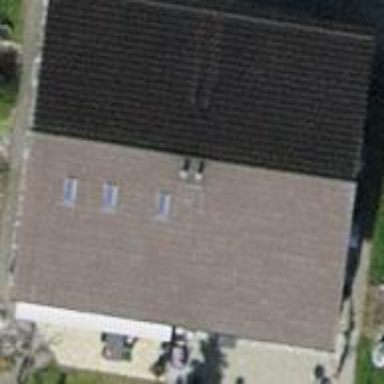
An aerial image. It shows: Semidetached house with gabled roof.